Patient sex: M
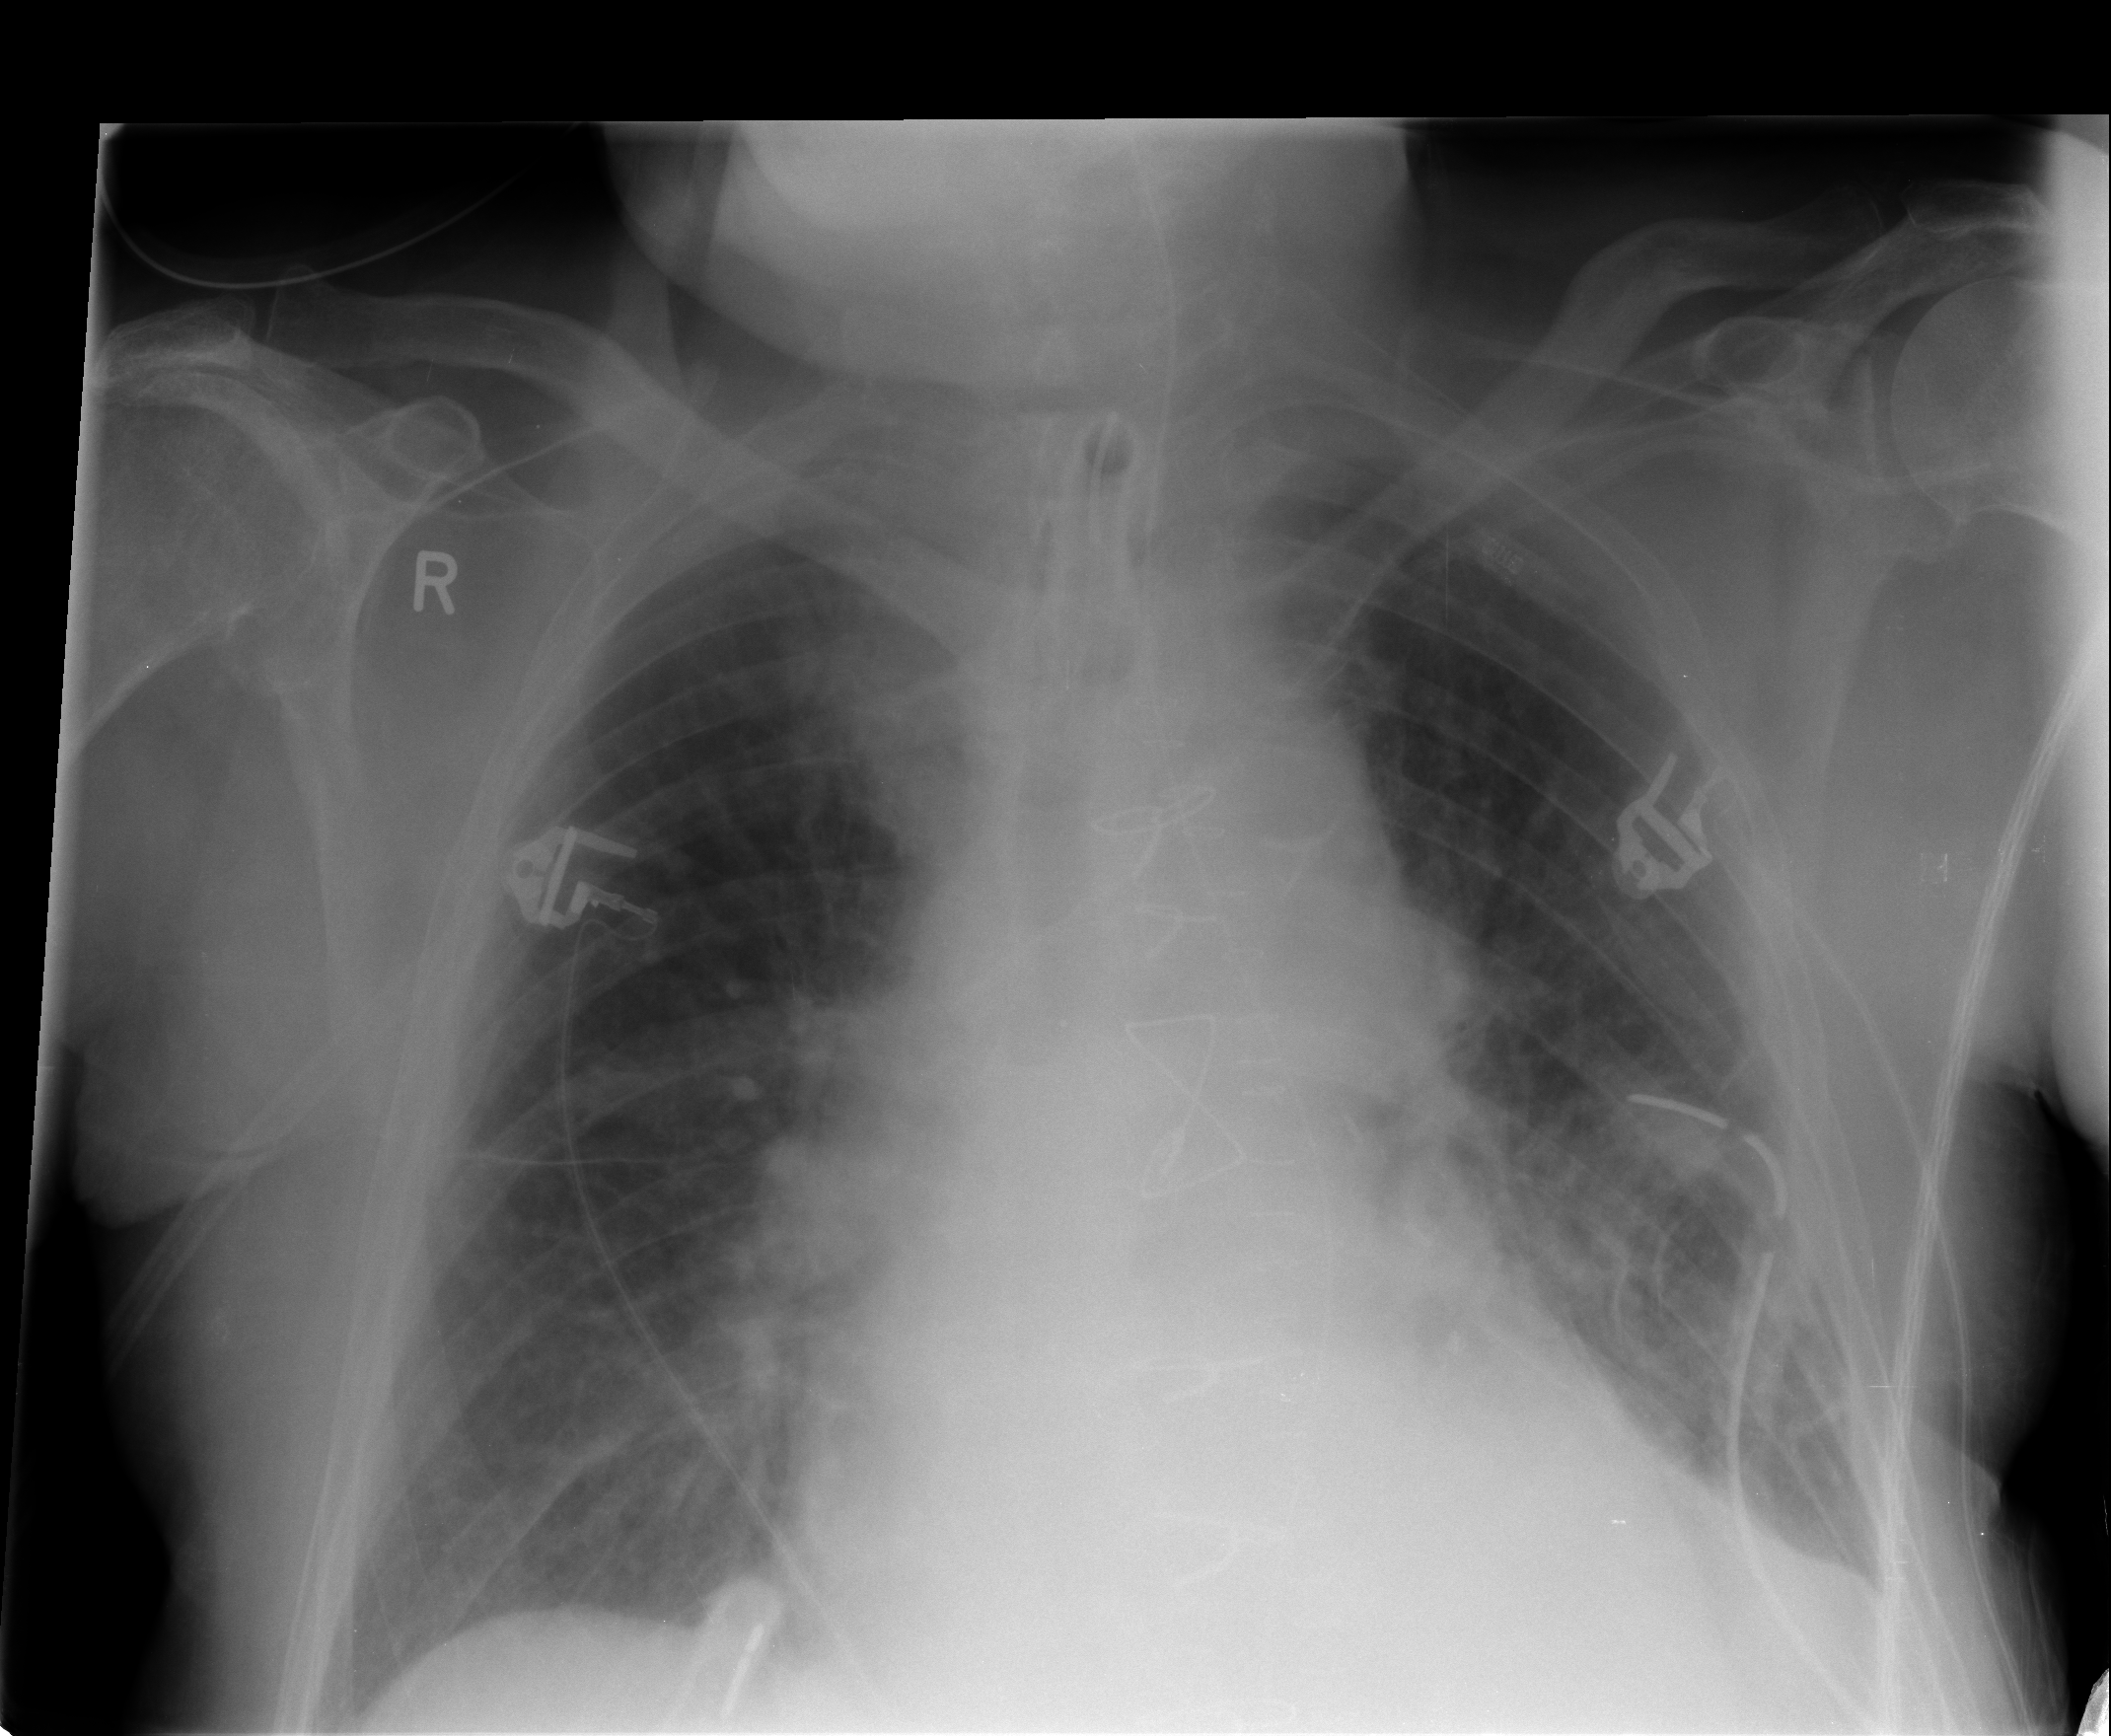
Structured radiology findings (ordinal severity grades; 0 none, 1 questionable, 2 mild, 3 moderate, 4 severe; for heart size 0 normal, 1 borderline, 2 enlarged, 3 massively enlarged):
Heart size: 1
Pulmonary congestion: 1
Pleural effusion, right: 0
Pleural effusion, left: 1
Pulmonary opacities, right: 0
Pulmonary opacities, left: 1
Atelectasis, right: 2
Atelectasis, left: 2